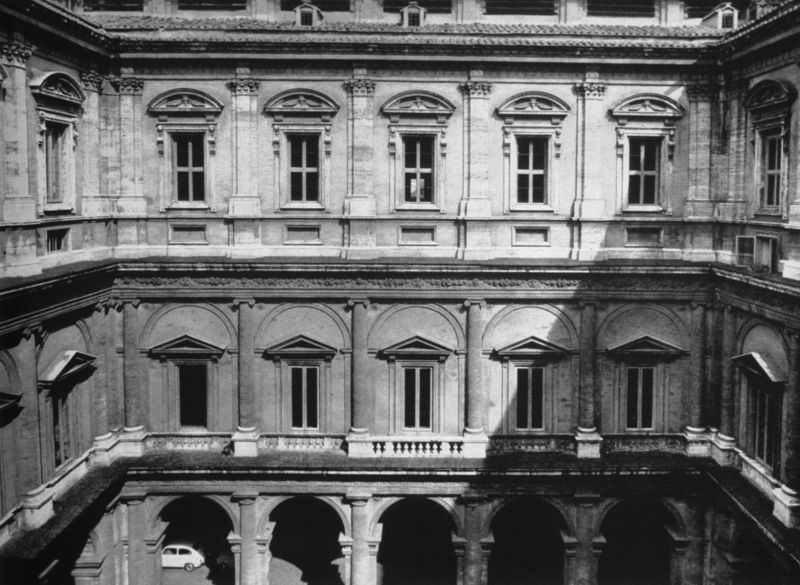
Titel: Palazzo Farnese, Innenhof (Geschosse)
Künstler: Antonio da (der Jüngere) Sangallo
Standort: Roma
Institution: Palazzo Farnese
Schlagwörter: schatten, fenster, glas, licht, schwarz, säule, säulen, weiss, dach, gebäude, haus, schloss, muster, architektur, barock, stein, brüstung, renaissance, balkon, bogen, fassade, perspektive, afrika, giebel, ziegel, linien, hof, pilaster, auto, rundbogen, detail, dekor, gerade, stuck, foto, fotografie, bögen, arkade, innenhof, wohnhaus, fensterkreuz, stockwerk, torbogen, balustrade, schwarzweiß, arkaden, kapitelle, sims, mauern, residenz, profan, struktur, tempel, gothik, korinthisch, gegenüber, automobil, etage, superposition, ordnung, gesimse, tempelmotiv, häuserfront, unterführung, resident, festner, arkadenmotiv, fassasde, altes gebäude